Question: hi i am using jquery validation plugin .
i have a strange issue , i have a validaion like this
'''
jQuery("#profile_info").validate({
rules : {
city : {
required : true,
minlength : 3,
maxlength : 30,
cityvalidation: true
},
state : {
required : true,
minlength : 3,
maxlength : 30,
cityvalidation: true
}
},
messages : {
city : {
required : " City must be filled in",
minlength : "At least 3 characters long",
maxlength : "Should not exceed 30 characters",
},
state : {
required : " State must be filled in",
minlength : "At least 3 characters long",
maxlength : "Should not exceed 30 characters",
}
}
});
'''
and 'cityvalidation'
'''
jQuery.validator.addMethod("cityvalidation", function(value, element) {
return this.optional(element) || /^[a-zA-ZEUR-y\s\/\-\)\(\'\."']+$/i.test(jQuery.trim(value));
}, "You Have Typed Unallowed Charactors");
'''
my input fields are
'''
<div class="select-date-container-side location-codes">
<input id="city" name="city"
value="<?php if(isset($profileinfo['CityName'])){echo $profileinfo['CityName'];}else if(isset($city)){echo $city;} ?>"
title="City" type="text"
class="smaler-textfield textfield clear-default"
tabindex="1900" />
</div>
<div class="select-date-container-middle location-codes">
<input id="state" name="state"
value="<?php if(isset($profileinfo['StateName'])){echo $profileinfo['StateName'];}else if(isset($state)){echo $state;} ?>"
title="State" type="text"
class="smaler-textfield textfield clear-default"
tabindex="1900" />
</div>
'''
if the 'cityvalidation' failed . '"You Have Typed Unallowed Charactors"' message , but instead of that the titles of the fields are shown .

-
thanks in advance .....................
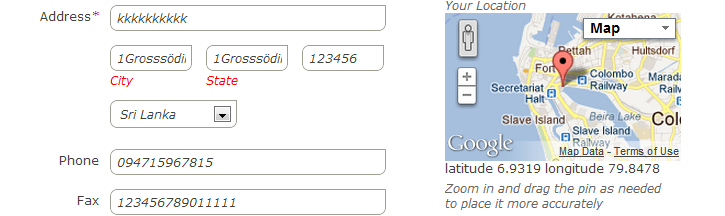
Answer: hmmm i found it .
i used 'ignoreTitle: true,'
'''
jQuery("#profile_info").validate({
ignoreTitle: true,
rules : {
city : {
required : true,
minlength : 3,
maxlength : 30,
cityvalidation: true
},
state : {
required : true,
minlength : 3,
maxlength : 30,
cityvalidation: true
}
},
messages : {
city : {
required : " City must be filled in",
minlength : "At least 3 characters long",
maxlength : "Should not exceed 30 characters",
},
state : {
required : " State must be filled in",
minlength : "At least 3 characters long",
maxlength : "Should not exceed 30 characters",
}
}
});
'''